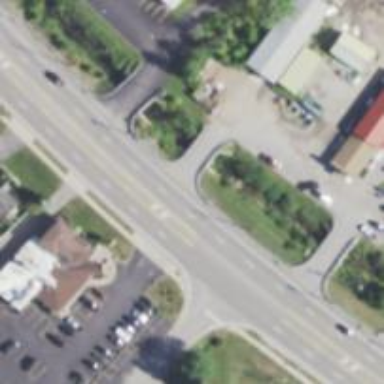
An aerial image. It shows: Unmarked crossing on the road.